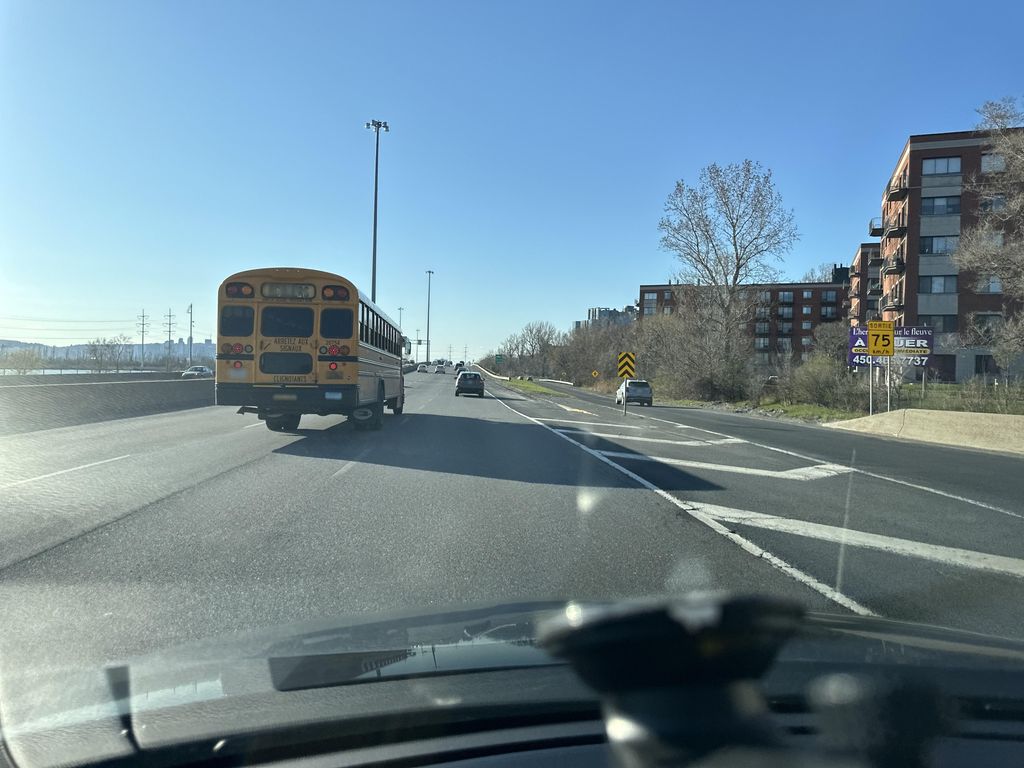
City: montreal